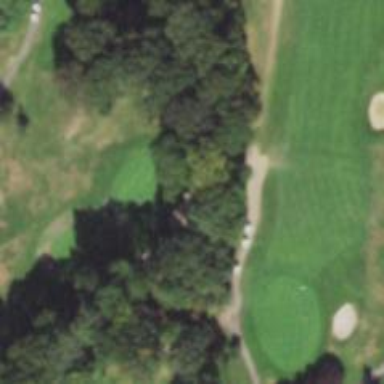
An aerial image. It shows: Path used for both walking and golf.